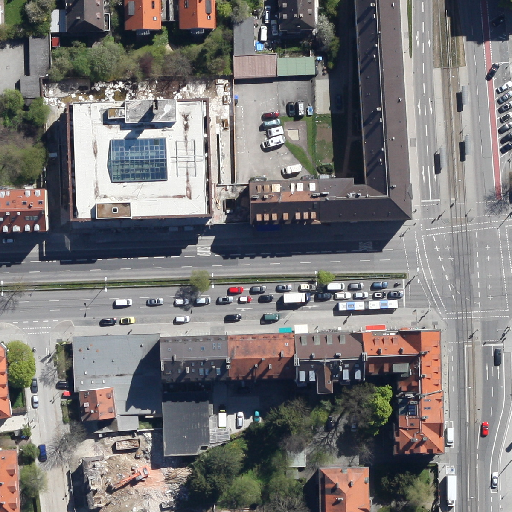
Referring expression: light-duty vehicle driving on the road